Question: I have 2 tables: Trip and Place (Many-To-One) and my problem is that when I add 2 trips with different data but the same place, it adds me 2 records to Trip table and 2 records into Place table, while it should add just one record into Place.
For example I had 2 trips with different dates but they were in the same place - Italy, Rome. So there should be only one record in Place with these data: Italy, Rome.
How can I avoid such behaviour in my application?
Trip class:
'''
public class Trip implements java.io.Serializable {
private int idTrip;
private int idHotel;
private Date date;
private int cost;
private int profit;
private String organisator;
private int period;
private String food;
private String transport;
private int persons;
private int kidsAmount;
private String ownerName;
private String ownerLastName;
private Place place;
'''
+ constructors, get() and set() methods,
Place class:
'''
public class Place implements java.io.Serializable {
private int idPlace;
private String country;
private String city;
private String island;
private String information;
private Set<Trip> trips;
'''
+ constructors, get() and set() methods,
Trip mapping file:
'''
<hibernate-mapping>
<class name="pl.th.java.biuro.hibernate.Trip" table="Trip">
<id column="idTrip" name="idTrip" type="int">
<generator class="native"/>
</id>
<property column="date" name="date" type="date"/>
<property column="cost" name="cost" type="int"/>
<property column="profit" name="profit" type="int"/>
<property column="organisator" name="organisator" type="string"/>
<property column="period" name="period" type="int"/>
<property column="food" name="food" type="string"/>
<property column="transport" name="transport" type="string"/>
<property column="persons" name="persons" type="int"/>
<property column="kidsAmount" name="kidsAmount" type="int"/>
<property column="idHotel" name="idHotel" type="int"/>
<many-to-one fetch="select" name="place" class="pl.th.java.biuro.hibernate.Place">
<column name="idPlace" not-null="true"></column>
</many-to-one>
</class>
</hibernate-mapping>
'''
Place mapping file:
'''
<hibernate-mapping>
<class name="pl.th.java.biuro.hibernate.Place" table="Place">
<id column="idPlace" name="idPlace" type="int">
<generator class="native"/>
</id>
<property column="country" name="country" type="string"/>
<property column="city" name="city" type="string"/>
<property column="island" name="island" type="string"/>
<property column="information" name="information" type="string"/>
<set name="trips" table="Trip" inverse="true" lazy="true" fetch="select">
<key>
<column name="idPlace" not-null="true" />
</key>
<one-to-many class="pl.th.java.biuro.hibernate.Trip" />
</set>
</class>
</hibernate-mapping>
'''
I also add some screenshot with my MySQL database, maybe there is some issue which not allow me to do this properly:
<URL>
Added one-to-many relation in Place mapping file and Set in Place class, but still got the same problem.
Adding code with persisting entites into database:
'''
Session session = DatabaseConnection.getFactory().openSession();
Transaction tx = null;
try {
tx = session.beginTransaction();
trip.setPlace(place);
session.save(place);
session.save(trip);
tx.commit();
} catch (HibernateException e) {
if (tx != null) {
tx.rollback();
}
System.out.println("Exception found while adding new trip: " + e.getMessage());
e.printStackTrace();
} finally {
session.close();
}
'''
But I am still having the same problem... I add one trip with place A, then in next step I add another trip with the same same, and here is what I get:

Creating Trip and Place objects:
'''
Trip trip = null;
Place place = null;
SimpleDateFormat sdf = new SimpleDateFormat("yyyy-MM-dd");
String dateInString = tripDateField.getText();
java.util.Date date = null;
try {
date = sdf.parse(dateInString);
place = new Place(tripCountryField.getText(), tripCityField.getText(), tripIslandField.getText(), tripPlaceInfoTextArea.getText());
int period = 0, persons = 0, kidsAmount = 0;
//W razie braku niewymaganych liczbowych danych ustawiane sa wartosci -1
if (tripPeriodField.getText().equals("")) {
period = -1;
}
if (tripPersonsField.getText().equals("")) {
persons = -1;
}
if (tripKidsAmountField.getText().equals("")) {
kidsAmount = -1;
}
trip = new Trip(new Date(date.getTime()), Integer.parseInt(tripCostField.getText()), Integer.parseInt(tripProfitField.getText()),
tripOrganisatorField.getText(), period, tripFoodField.getText(), tripTransportField.getText(),
persons, kidsAmount, tripClientNameField.getText(), tripClientLastNameField.getText());
} catch (ParseException ex) {
Logger.getLogger(MainFrame.class.getName()).log(Level.SEVERE, null, ex);
try {
date = sdf.parse("0000-00-00");
} catch (ParseException ex1) {
Logger.getLogger(MainFrame.class.getName()).log(Level.SEVERE, null, ex1);
}
} catch (NumberFormatException e) {
place = new Place("111", "111", "111", "111");
trip = new Trip(null, WIDTH, WIDTH, dateInString, WIDTH, dateInString, dateInString, WIDTH, ABORT, dateInString, dateInString);
System.out.println("Exception while getting trip / place data: " + e.toString());
}
dataEdition.addTrip(trip, place, dataEdition.validateTripData(trip, place), addRemoveSearchTripDialog);
'''
I get these objects data from textFields and parse them to int if needed, so that should be ok I guess. After this I pass these 2 objects into another method where I persist them into database.
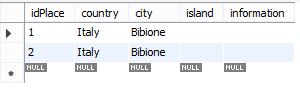
Answer: It looks like you create a place on every submission.
'''
Place place = new Place(tripCountryField.getText(), tripCityField.getText(), tripIslandField.getText(), tripPlaceInfoTextArea.getText());
'''
and then you expect Hibernate to somehow determine that you may actually want to work with an existing entry in the database.
This will not work.
If the submitted place already exists then you need somehow to load the existing persistent entity and work with that.
You can either fix this on the front-end by allowing user to select an existing place and sending through the ID for that or you query for a matching place
on form submission.
e.g.
'''
Place place = myDatabaseService.findPlace(country, name ...) //does not account for misspellings
if(place == null){
place = new Place(tripCountryField.getText(), tripCityField.getText(), tripIslandField.getText(), tripPlaceInfoTextArea.getText());
}
'''